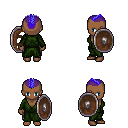
a pixel art fantasy rpg character, female body template, human, dark skin, green robe, metal pants, blue short mohawk hairstyle, shield, four views (front, back, left, right), 2x2 character sprite sheet, small pixel art, hard edges, no anti-aliasing